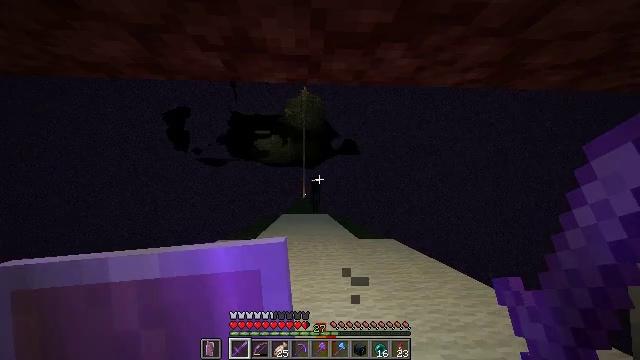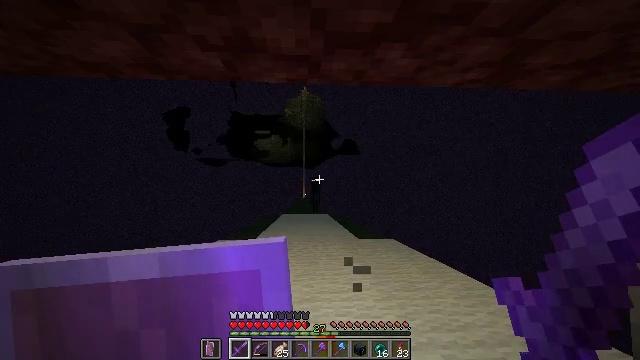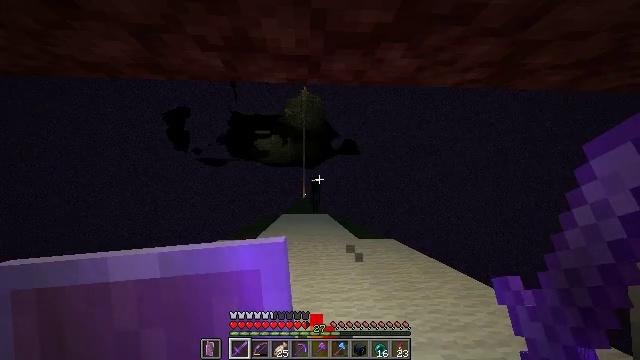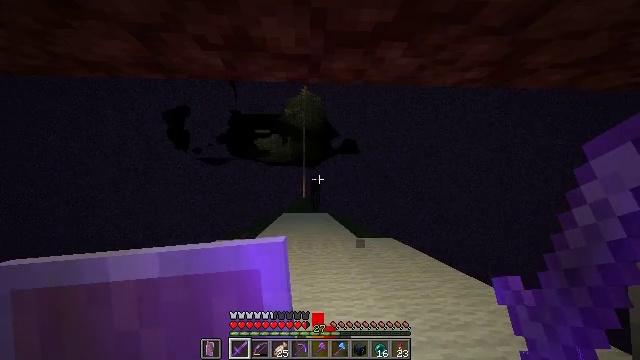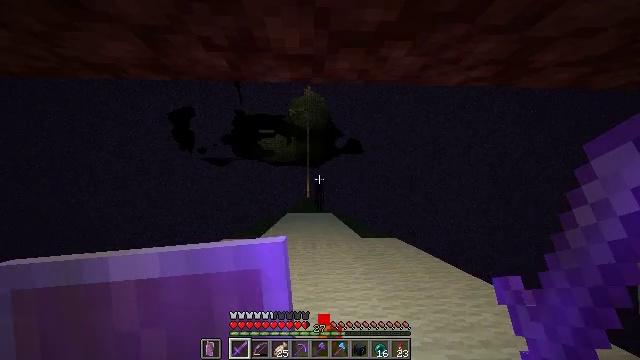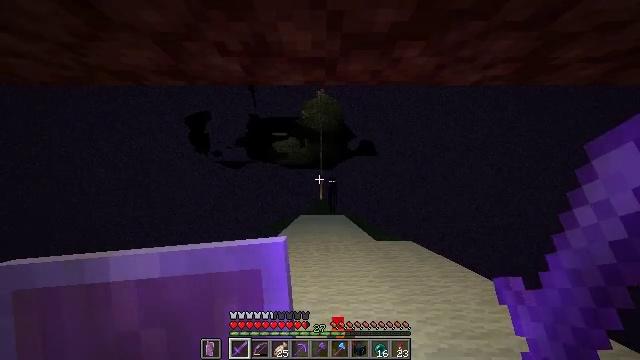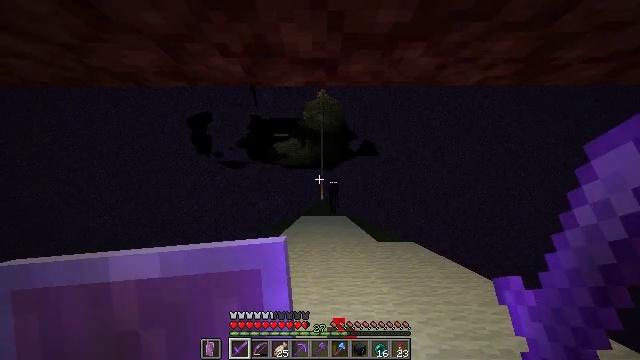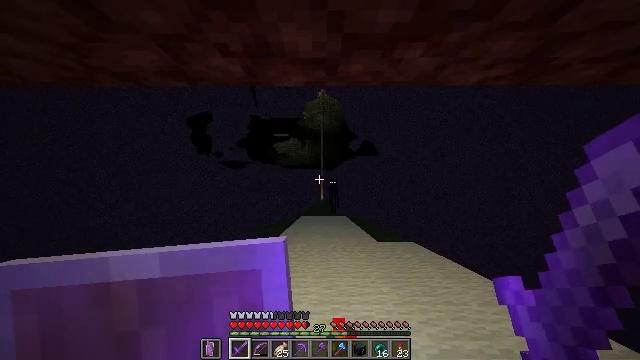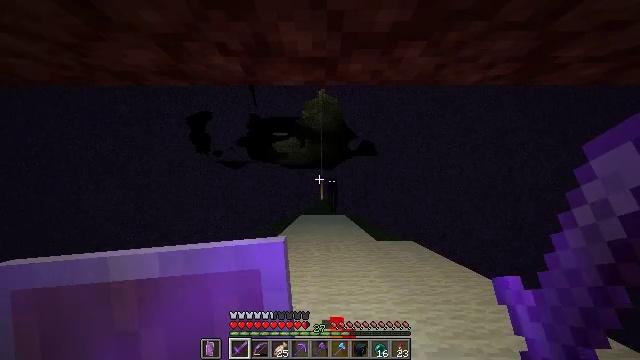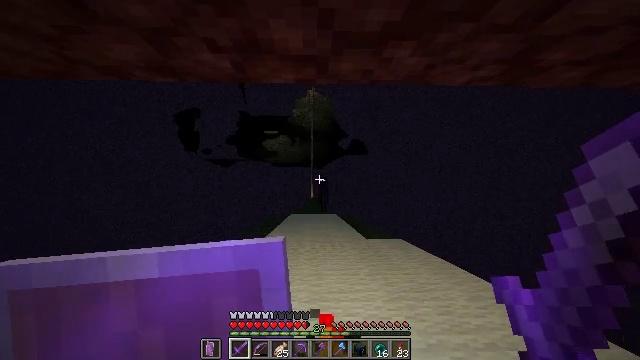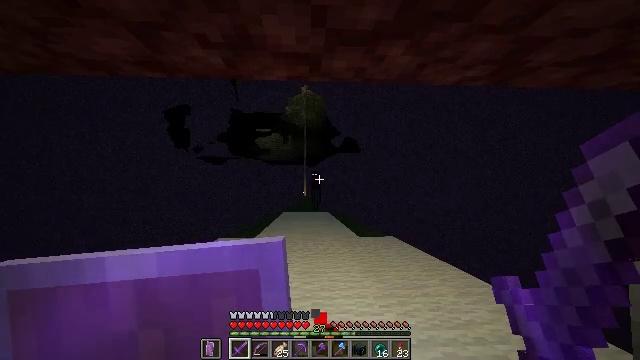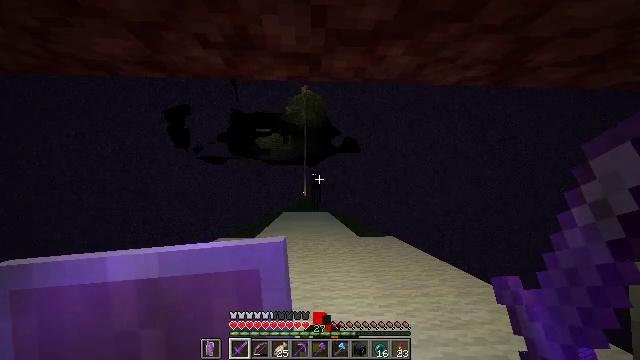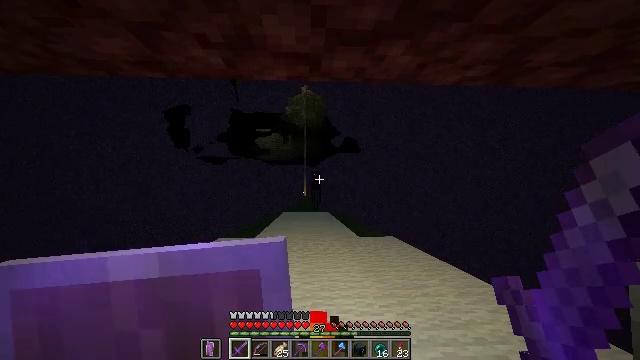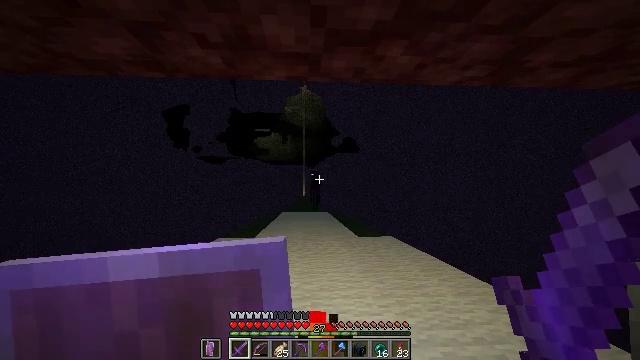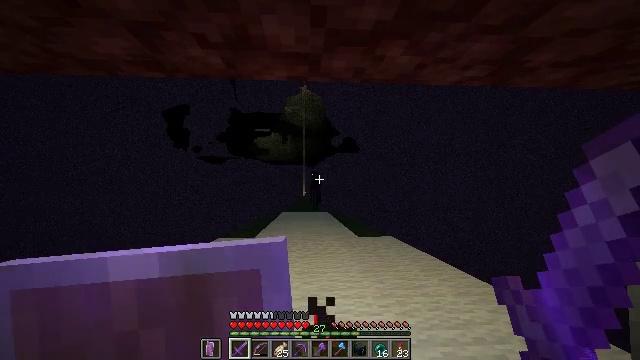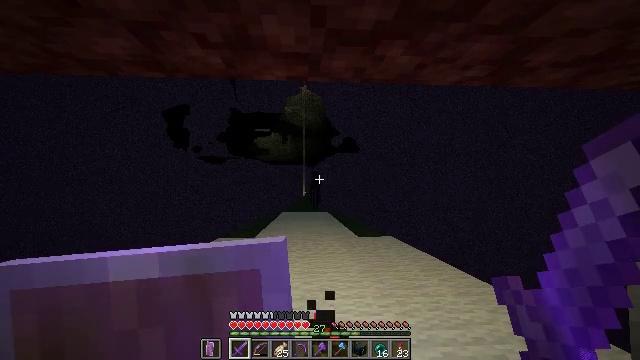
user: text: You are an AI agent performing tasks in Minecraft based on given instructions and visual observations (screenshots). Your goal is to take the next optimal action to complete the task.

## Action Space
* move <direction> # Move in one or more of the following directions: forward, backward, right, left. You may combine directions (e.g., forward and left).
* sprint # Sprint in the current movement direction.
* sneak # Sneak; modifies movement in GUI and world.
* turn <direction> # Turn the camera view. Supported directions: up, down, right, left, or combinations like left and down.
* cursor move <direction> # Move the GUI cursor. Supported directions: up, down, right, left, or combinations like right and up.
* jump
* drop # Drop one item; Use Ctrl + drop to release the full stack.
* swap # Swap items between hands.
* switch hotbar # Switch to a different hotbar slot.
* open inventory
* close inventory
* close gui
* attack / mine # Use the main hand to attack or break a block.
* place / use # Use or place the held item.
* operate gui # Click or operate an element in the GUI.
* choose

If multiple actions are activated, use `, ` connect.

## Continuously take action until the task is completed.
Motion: motion action
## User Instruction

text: Kill an enderman.
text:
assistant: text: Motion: sneak
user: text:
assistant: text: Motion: sneak
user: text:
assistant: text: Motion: sneak
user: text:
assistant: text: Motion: sneak
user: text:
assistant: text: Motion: sneak, turn left
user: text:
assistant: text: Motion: sneak
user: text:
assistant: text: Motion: sneak
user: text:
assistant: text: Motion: sneak
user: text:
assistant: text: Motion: sneak, turn right
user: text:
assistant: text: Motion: sneak, turn right
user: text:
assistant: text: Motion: sneak
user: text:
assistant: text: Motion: sneak
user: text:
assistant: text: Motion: sneak
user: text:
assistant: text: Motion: sneak
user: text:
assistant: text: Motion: sneak
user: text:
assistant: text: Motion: sneak
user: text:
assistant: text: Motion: sneak
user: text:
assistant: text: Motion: sneak
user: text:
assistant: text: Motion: sneak
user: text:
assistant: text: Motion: sneak
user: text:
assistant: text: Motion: sneak
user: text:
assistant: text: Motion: sneak
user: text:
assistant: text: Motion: sneak
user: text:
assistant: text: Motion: sneak
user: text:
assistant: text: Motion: sneak
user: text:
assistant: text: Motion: sneak
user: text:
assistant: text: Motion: sneak
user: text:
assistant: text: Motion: sneak
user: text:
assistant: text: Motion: sneak
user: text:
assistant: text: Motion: sneak